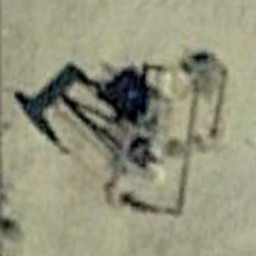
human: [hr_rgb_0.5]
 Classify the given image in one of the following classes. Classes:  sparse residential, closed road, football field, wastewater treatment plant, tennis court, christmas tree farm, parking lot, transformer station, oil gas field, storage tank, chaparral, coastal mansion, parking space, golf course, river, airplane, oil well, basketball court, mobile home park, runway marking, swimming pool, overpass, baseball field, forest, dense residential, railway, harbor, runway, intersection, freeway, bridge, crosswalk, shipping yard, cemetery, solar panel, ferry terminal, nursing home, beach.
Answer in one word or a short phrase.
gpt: oil well